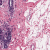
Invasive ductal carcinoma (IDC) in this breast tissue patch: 0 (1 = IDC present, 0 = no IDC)